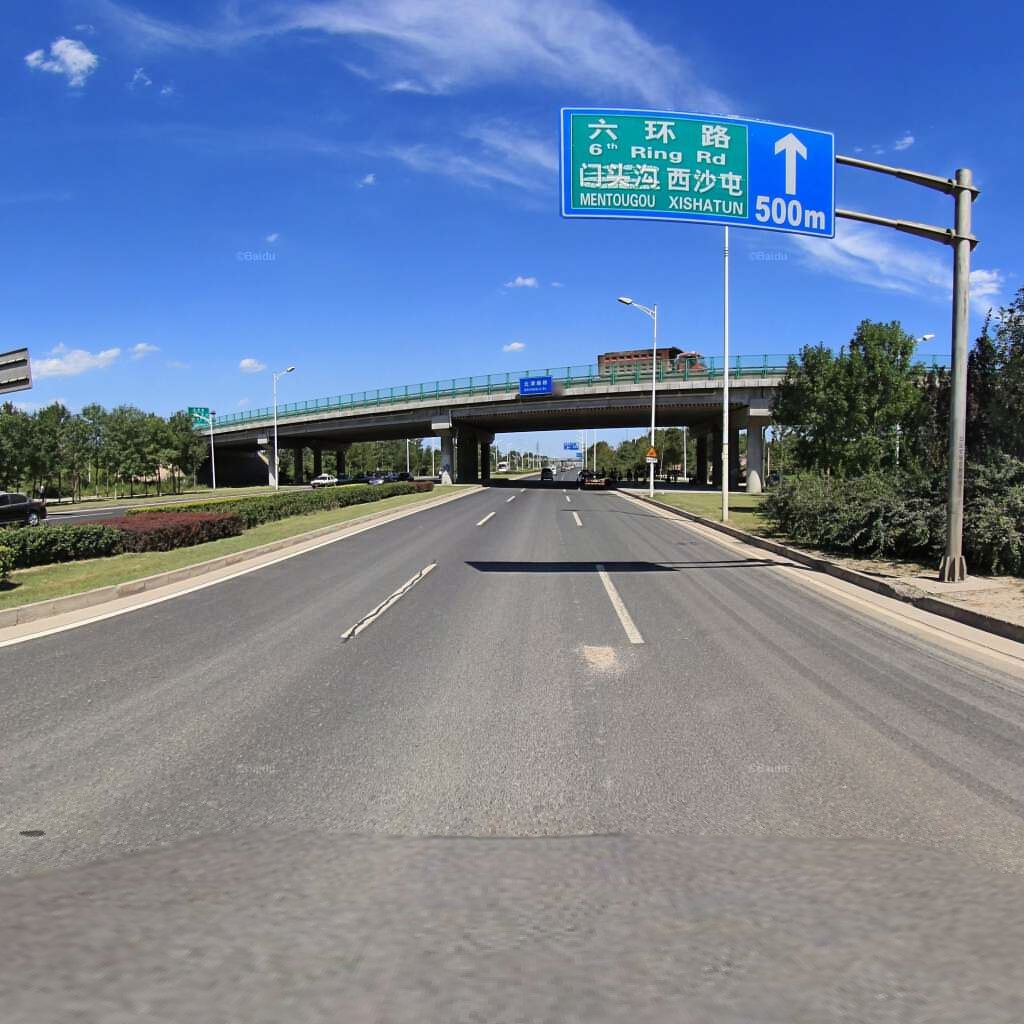
Region: Haidian
Road damage annotations: longitudinal patch